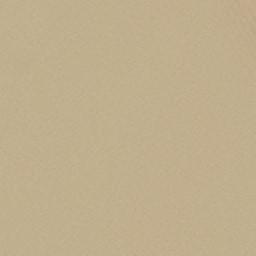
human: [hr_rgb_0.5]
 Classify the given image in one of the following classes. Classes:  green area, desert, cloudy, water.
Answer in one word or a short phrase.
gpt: desert